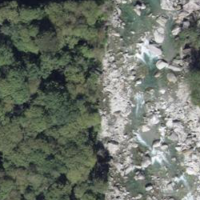
EUNIS habitat code: 47
Species observed at this site:
Lamium galeobdolon